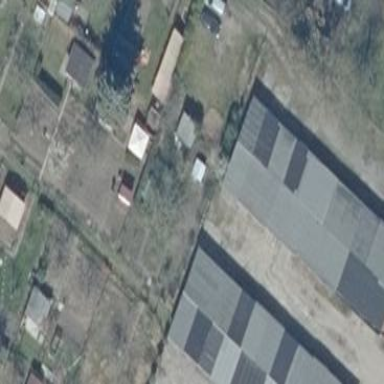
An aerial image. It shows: Group of garages.